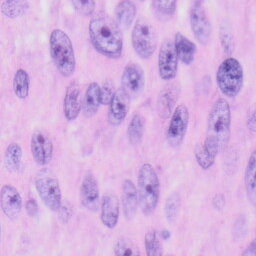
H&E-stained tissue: Skin